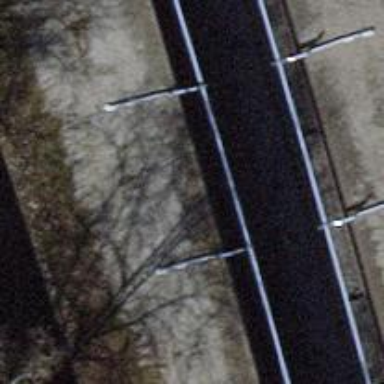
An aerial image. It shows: Steps with asphalt surface.